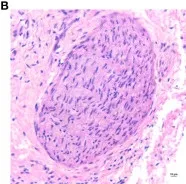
(B) H&E, Original magnification: x400.
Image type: pathology (h&e)